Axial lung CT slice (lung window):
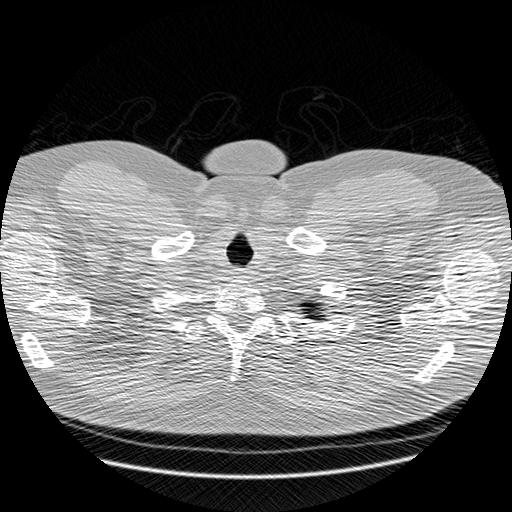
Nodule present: no